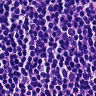
Metastatic tissue present: no